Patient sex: M
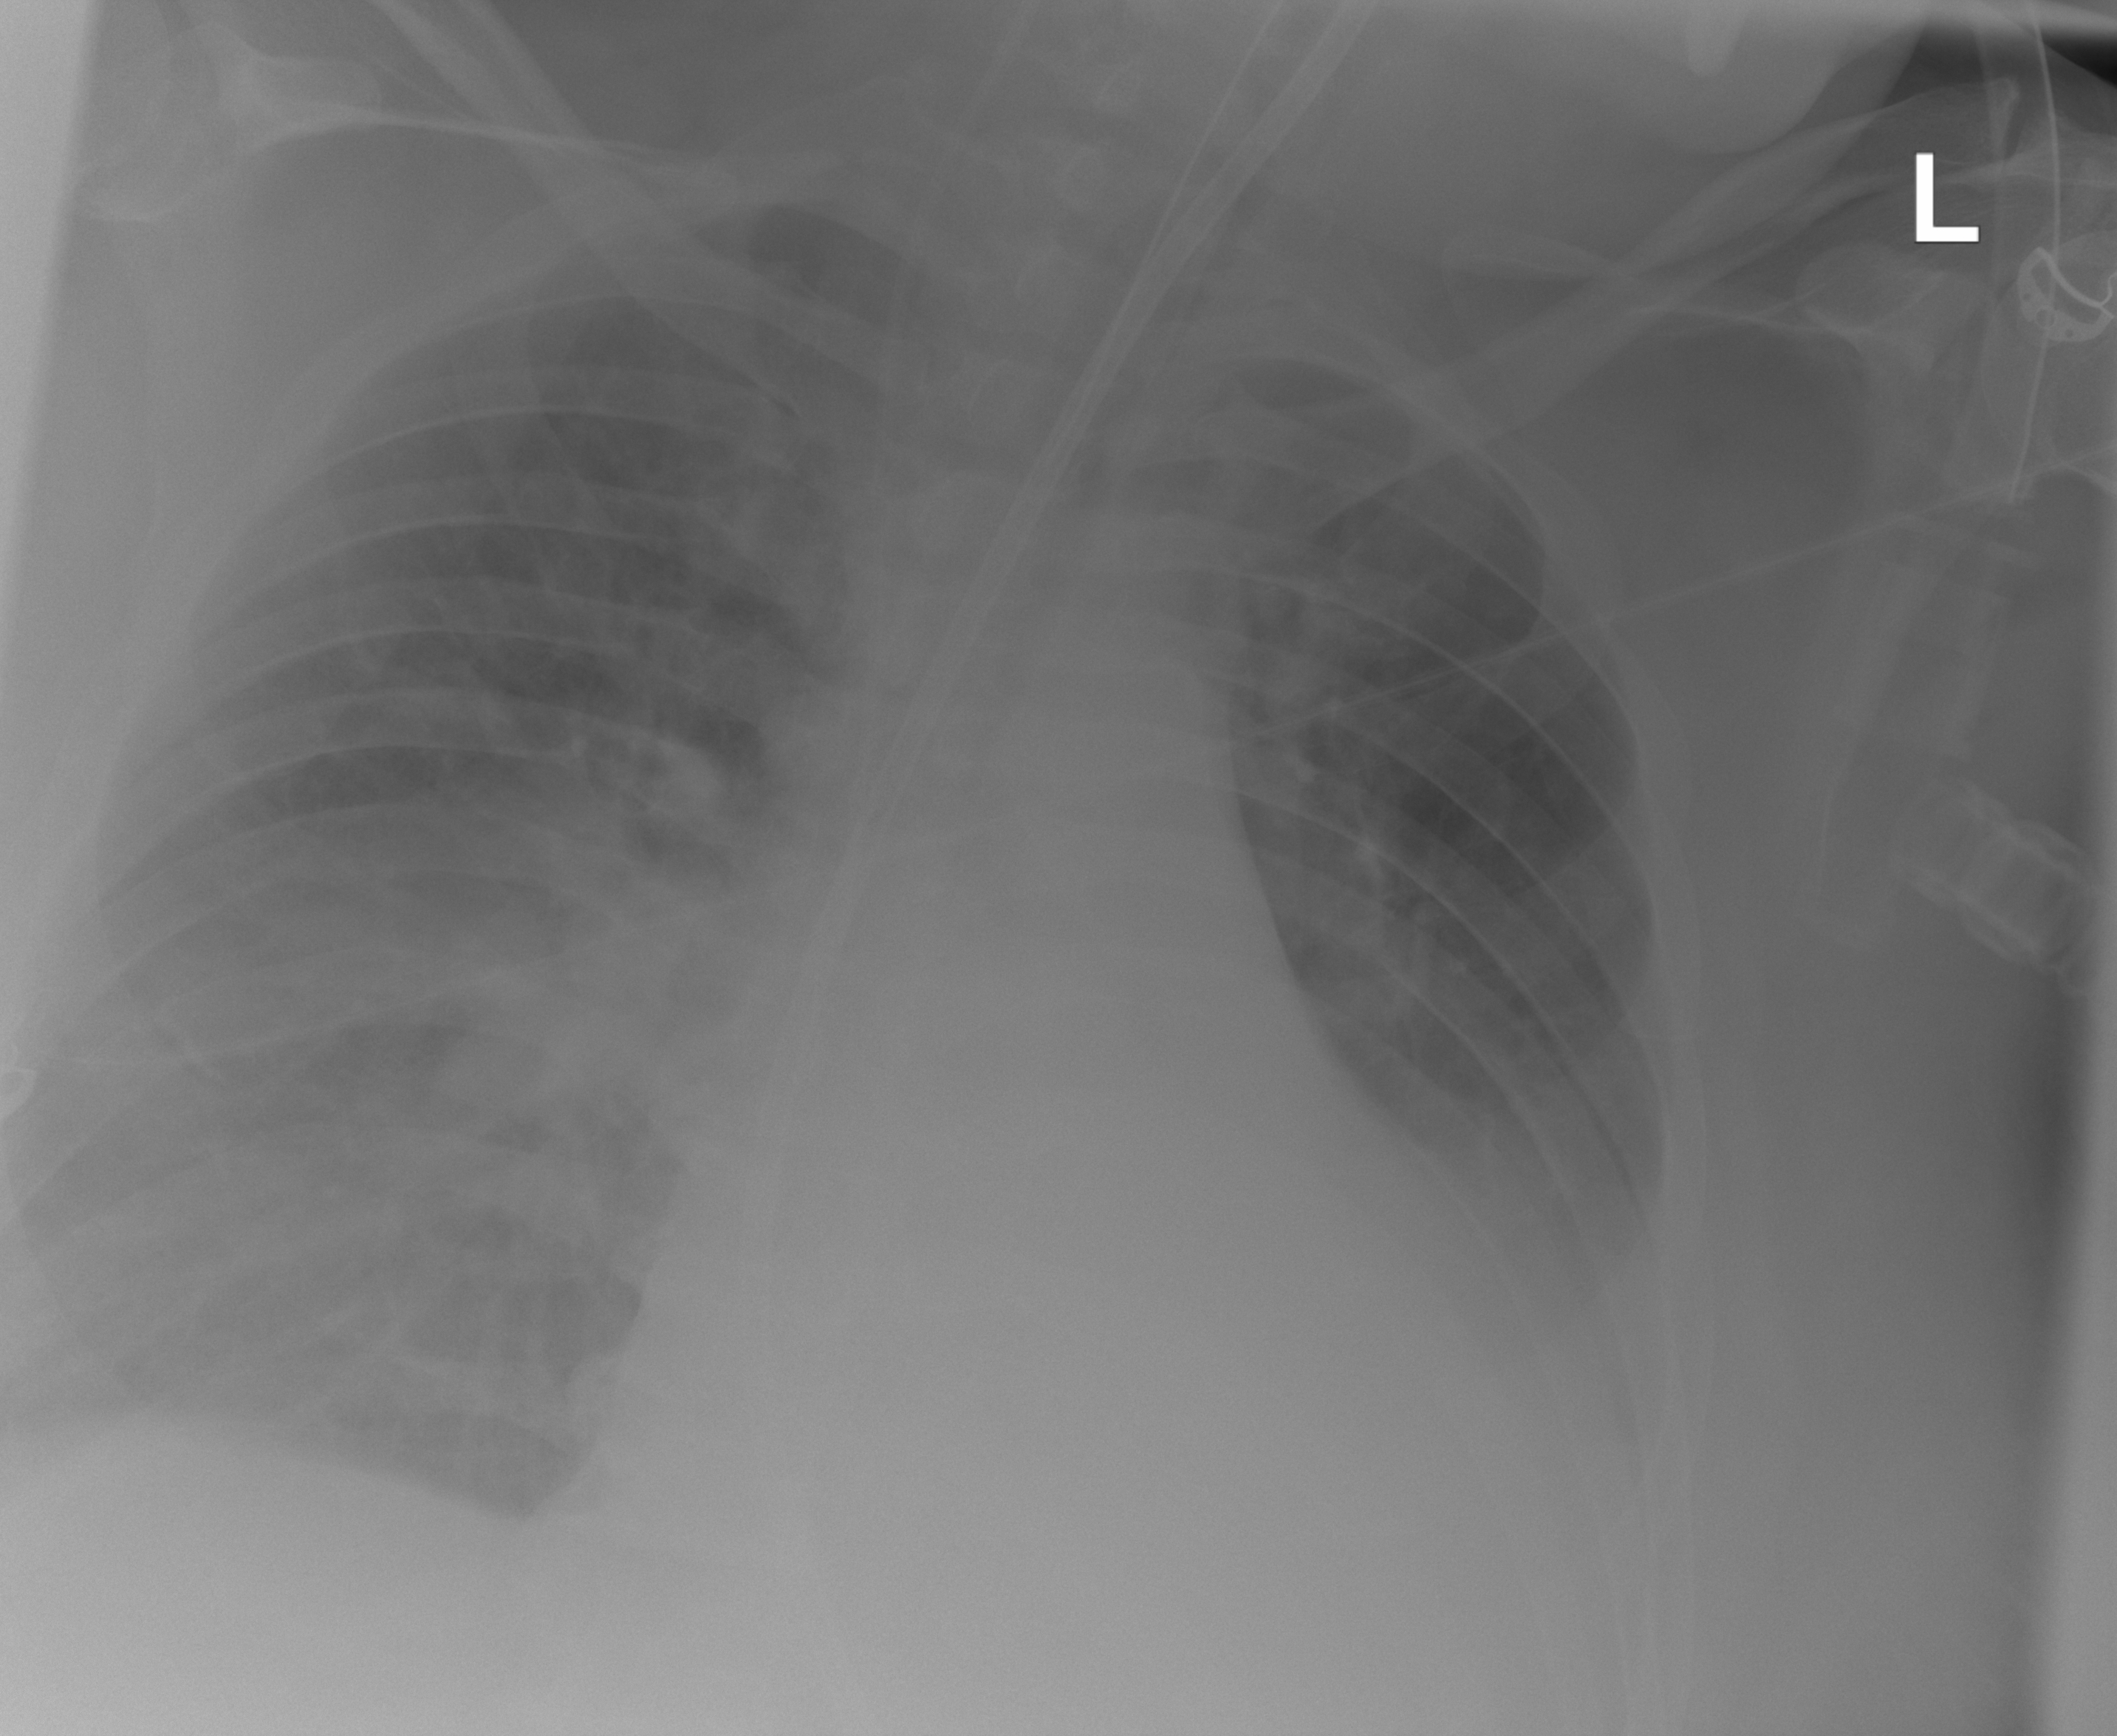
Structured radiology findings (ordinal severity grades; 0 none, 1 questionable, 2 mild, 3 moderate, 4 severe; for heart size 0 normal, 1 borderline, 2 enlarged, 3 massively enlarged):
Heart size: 0
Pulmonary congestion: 0
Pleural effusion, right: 2
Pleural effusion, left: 2
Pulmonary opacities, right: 0
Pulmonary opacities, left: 0
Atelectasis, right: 0
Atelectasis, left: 0